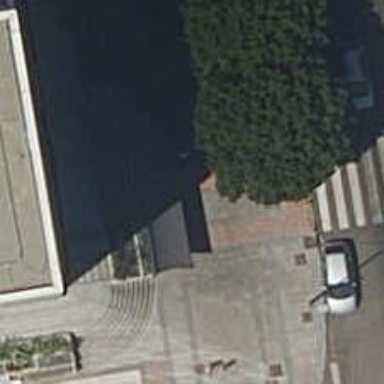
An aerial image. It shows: Sidewalk along the footway.